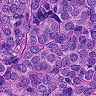
Metastatic tissue present: yes